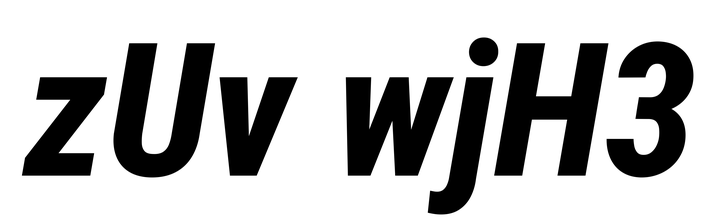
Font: Roboto-Italic_Condensed_ExtraBold_Italic